Question: I have implement search for my application. For that I have used an adapter as well. I have loaded 30 items to the search screen. When I pressed letter z to search, then letter z belongs to 4 items out of 30 items in the list.
According to the below shown code it identifies the number 4 and shows the first 4 items out of the 30 items. When I debug inside 'getFilter()', it shows the filtered items correctly(I have provided a screen shot).
My problem is how can I load the filtered items. Bit confused here.
search.java
'''
protected void onCreate(Bundle savedInstanceState) {
super.onCreate(savedInstanceState);
setContentView(R.layout.search_results_activity);
new SearchMenuAsyncTask(getApplicationContext(), this).execute();
listtv = (LinearLayout) findViewById(R.id.product_lv);
lv = (ListView) findViewById(R.id.list_view);
inputSearch = (EditText) findViewById(R.id.inputSearch);
lv.setTextFilterEnabled(true);
inputSearch.addTextChangedListener(new TextWatcher() {
@Override
public void onTextChanged(CharSequence s, int start, int before, int count) {
System.out.println("Text ["+s+"]");
adapter.getFilter().filter(s.toString());
TextView headerTV = (TextView) findViewById(R.id.search_header);
headerTV.setText("SEARCH RESULTS");
}
@Override
public void beforeTextChanged(CharSequence s, int start, int count,
int after) {
}
@Override
public void afterTextChanged(Editable s) {
}
});
}
@Override
public void onTaskCompleted(JSONArray responseJson) {
try {
final List<String> menudescriptions = new ArrayList<String>();
for (int i = 0; i < responseJson.length(); ++i) {
final JSONObject object = responseJson.getJSONObject(i);
if ((object.getString("MainCategoryID")).equals("1")
&& (object.getString("SubCategoryID")).equals("1")
&& (object.getString("Visible")).equals("true")) {
Log.i("descriptionsTop ", object.getString("Description"));
descriptions.add(object.getString("Description"));
Log.i("MenuDescription ",
object.getString("MenuDescription"));
menudescriptions
.add(object.getString("MenuDescription"));
}
adapter = new CustomListSearch(
getApplicationContext(), descriptions,
menudescriptions);
lv.setAdapter(adapter);
}
} catch (JSONException e) {
e.printStackTrace();
}
}
'''
CustomListSearch.java
'''
public class CustomListSearch extends BaseAdapter implements Filterable {
private Context context;
List<String> descriptions;
private List<String>filteredDescriptions;
private final List<String> menudescriptions;
private ItemFilter mFilter = new ItemFilter();
private LayoutInflater mInflater;
ArrayAdapter<String> adapter;
public CustomListSearch(Context c, List<String> data,
List<String> menudescriptions) {
this.context = c;
this.filteredDescriptions = data ;
this.descriptions = data;
this.menudescriptions = menudescriptions;
mInflater = LayoutInflater.from(context);
}
@Override
public int getCount() {
return filteredDescriptions.size();
}
@Override
public Object getItem(int position) {
return filteredDescriptions.get(position);
}
@Override
public long getItemId(int position) {
return position;
}
private class ViewHolder {
private TextView tvMenudescriptions;
private TextView tvDescriptions;
}
@Override
public View getView(final int position, View convertView, ViewGroup parent) {
ViewHolder holder;
if (convertView == null) {
holder = new ViewHolder();
convertView = LayoutInflater.from(context).inflate(
R.layout.search_list_item, parent, false);
holder.tvDescriptions = (TextView) convertView
.findViewById(R.id.product_name);
holder.tvMenudescriptions = (TextView) convertView
.findViewById(R.id.product_description);
convertView.setTag(holder);
} else {
holder = (ViewHolder) convertView.getTag();
}
holder.tvDescriptions.setText(descriptions.get(position));
holder.tvMenudescriptions.setText(menudescriptions.get(position));
LinearLayout itemlist = (LinearLayout) convertView
.findViewById(R.id.product_lv);
itemlist.setOnClickListener(new View.OnClickListener() {
@Override
public void onClick(View view) {
Toast.makeText(context, "Still under constructions...",
Toast.LENGTH_LONG).show();
}
});
return convertView;
}
@Override
public Filter getFilter() {
// TODO Auto-generated method stub
return mFilter;
}
private class ItemFilter extends Filter {
@Override
protected FilterResults performFiltering(CharSequence constraint) {
String filterString = constraint.toString().toLowerCase();
FilterResults results = new FilterResults();
final List<String> list = descriptions;
int count = list.size();
final ArrayList<String> nlist = new ArrayList<String>(count);
String filterableString ;
for (int i = 0; i < count; i++) {
filterableString = list.get(i);
if (filterableString.toLowerCase().contains(filterString)) {
nlist.add(filterableString);
}
}
results.values = nlist;
results.count = nlist.size();
return results;
}
@SuppressWarnings("unchecked")
@Override
protected void publishResults(CharSequence constraint, FilterResults results) {
filteredDescriptions = (ArrayList<String>) results.values;
notifyDataSetChanged();
}
}
}
'''
Screen shot

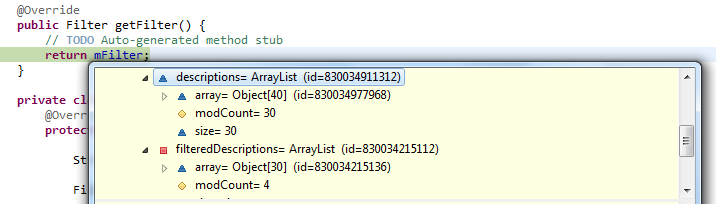
Answer: To filter adapter that contains list of custom object
Create a 'Object':
'''
public class TvObject {
String name;
String description;
public String getName() {
return name;
}
public void setName(String name) {
this.name = name;
}
public String getDescription() {
return description;
}
public void setDescription(String description) {
this.description = description;
}
}
'''
'''
public class CustomListSearch extends BaseAdapter implements Filterable {
private Context context;
private ItemFilter mFilter = new ItemFilter();
private LayoutInflater mInflater;
private List<TvObject> mListTvObject = new ArrayList<>();
private List<TvObject> mListTvObjectFiltered = new ArrayList<>();
public CustomListSearch(Context c, List<TvObject> mListTvObject) {
this.context = c;
mInflater = LayoutInflater.from(context);
this.mListTvObject = mListTvObject;
this.mListTvObjectFiltered = mListTvObject;
}
@Override
public int getCount() {
return mListTvObjectFiltered.size();
}
@Override
public Object getItem(int position) {
return mListTvObjectFiltered.get(position);
}
@Override
public long getItemId(int position) {
return position;
}
private class ViewHolder {
private TextView tvMenudescriptions;
private TextView tvDescriptions;
}
@Override
public View getView(final int position, View convertView, ViewGroup parent) {
ViewHolder holder;
if (convertView == null) {
holder = new ViewHolder();
convertView = mInflater.inflate(R.layout.search_list_item, parent, false);
holder.tvDescriptions = (TextView) convertView.findViewById(R.id.product_name);
holder.tvMenudescriptions = (TextView) convertView.findViewById(R.id.product_description);
convertView.setTag(holder);
} else {
holder = (ViewHolder) convertView.getTag();
}
holder.tvDescriptions.setText(mListTvObjectFiltered.get(position).getName());
holder.tvMenudescriptions.setText(mListTvObjectFiltered.get(position).getDescription());
LinearLayout itemlist = (LinearLayout) convertView.findViewById(R.id.product_lv);
itemlist.setOnClickListener(new View.OnClickListener() {
@Override
public void onClick(View view) {
Toast.makeText(context, "Still under constructions...",Toast.LENGTH_LONG).show();
}
});
return convertView;
}
@Override
public Filter getFilter() {
return mFilter;
}
private class ItemFilter extends Filter {
@Override
protected FilterResults performFiltering(CharSequence constraint) {
String filterString = constraint.toString().toLowerCase();
FilterResults results = new FilterResults();
int count = mListTvObject.size();
final ArrayList<TvObject> mListResult = new ArrayList<>();
String name;
for (int i = 0; i < count; i++) {
TvObject mTvObject = mListTvObject.get(i);
name = mTvObject.getName();
if (name.toLowerCase().contains(filterString)) {
mListResult.add(mTvObject);
}
}
results.values = mListResult;
results.count = mListResult.size();
return results;
}
@SuppressWarnings("unchecked")
@Override
protected void publishResults(CharSequence constraint, Filter.FilterResults results) {
mListTvObjectFiltered = (ArrayList<TvObject>) results.values;
notifyDataSetChanged();
}
}
}
'''
In your 'Activity' do something like this!
'''
try {
final List<TvObject > mListObjects = new ArrayList<>();
for (int i = 0; i < responseJson.length(); ++i) {
final JSONObject object = responseJson.getJSONObject(i);
if ((object.getString("MainCategoryID")).equals("1")
&& (object.getString("SubCategoryID")).equals("1")
&& (object.getString("Visible")).equals("true")) {
Log.i("descriptionsTop ", object.getString("Description"));
Log.i("MenuDescription ", object.getString("MenuDescription"));
TvObject mTvObject = new TvObject();
mTvObject.setName(object.getString("Description"));
mTvObject.setDescription(object.getString("MenuDescription"));
mListObjects.add(mTvObject);
}
adapter = new CustomListSearch( getApplicationContext(), mListObjects);
lv.setAdapter(adapter);
}
} catch (JSONException e) {
e.printStackTrace();
}
'''